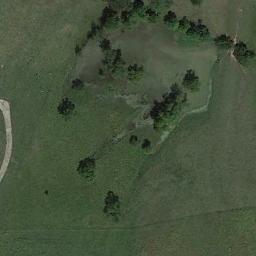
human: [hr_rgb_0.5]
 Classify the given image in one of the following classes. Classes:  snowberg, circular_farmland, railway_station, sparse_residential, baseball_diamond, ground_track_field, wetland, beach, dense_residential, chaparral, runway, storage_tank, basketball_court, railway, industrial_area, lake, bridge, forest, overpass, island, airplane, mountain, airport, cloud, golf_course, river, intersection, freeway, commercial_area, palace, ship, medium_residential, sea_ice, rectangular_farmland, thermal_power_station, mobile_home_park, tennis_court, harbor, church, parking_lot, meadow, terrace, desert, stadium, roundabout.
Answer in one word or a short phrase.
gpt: meadow